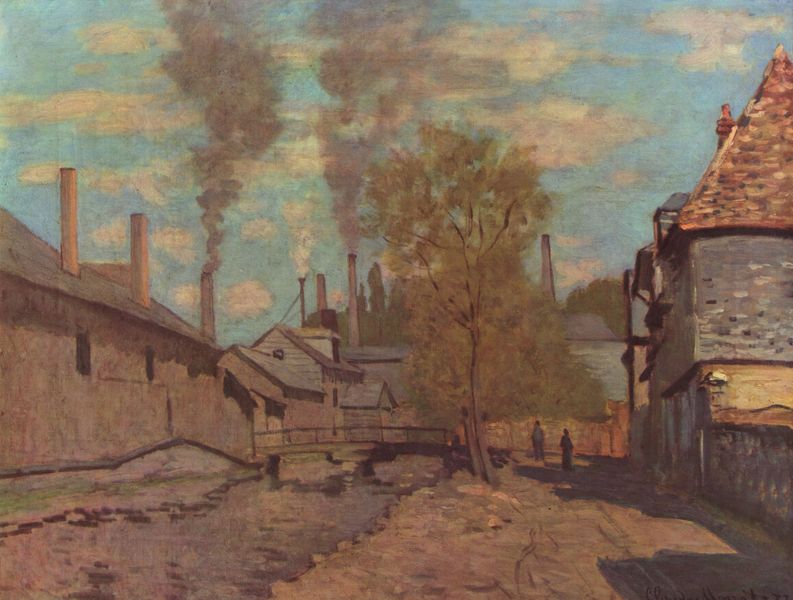
Titel: Der Bach von Robec
Künstler: Claude Monet
Standort: Paris
Institution: Musée d'Orsay
Schlagwörter: baum, blau, dunkel, himmel, mann, schatten, wasser, weiß, wolken, bäume, cezanne, fluss, frauen, grün, impressionismus, landschaft, menschen, ocker, stadt, ufer, braun, fenster, grau, hell, hintergrund, licht, männer, rücken, strasse, türkis, vordergrund, dach, gebäude, gras, haus, rot, weg, zaun, leute, mensch, steine, bach, birke, häuser, natur, pappel, pappeln, brücke, gewässer, hütte, qualm, rauch, sonne, realismus, personen, england, schön, zart, kamin, kamine, schornstein, hellblau, fassade, fassaden, zwei, spuren, dorf, dächer, giebel, mauer, schornsteine, ziegel, dunst, tag, violett, hütten, fabrik, schlot, sigantur, rand, industrie, constable, dampf, steg, turner, vorsprung, wetter, essen, geländer, frühling, gestalt, schlote, smog, gemustert, übergang, grauabstufungen, hellgrau, stadtlandschaft, ziegeldach, schote, grautöne, steinhaus, schadt, fabriken, industrielandschaft, fensteröffnungen, holzbrücke, himmer, trist, fra, abwasser, straßße, bäime, industrielle revolution, abgas, hjäuser, zain, sommerwetter, schonsteine, augetrocknet, industriebauten, r, schorrnstein, kamon